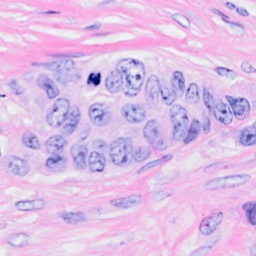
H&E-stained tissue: Breast